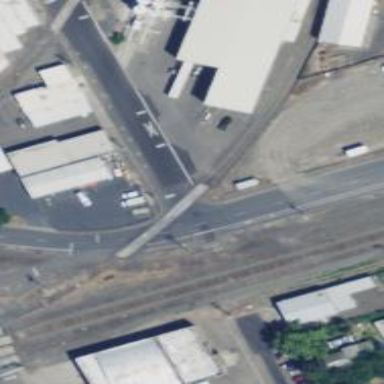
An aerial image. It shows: Level crossing along the railway.